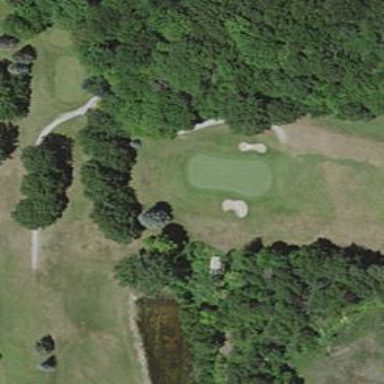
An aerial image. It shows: Golf hole.